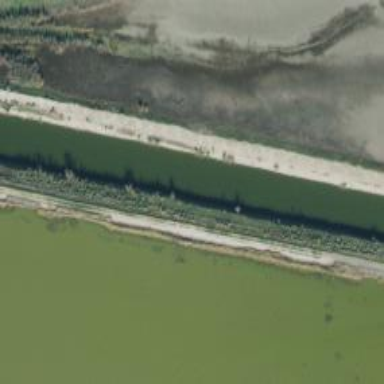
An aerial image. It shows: Canal.